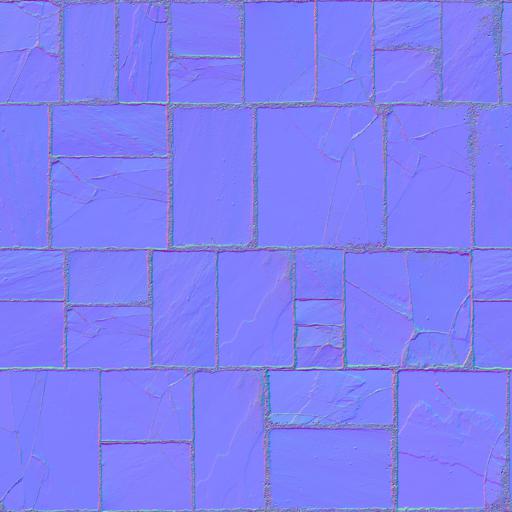
random tiled tiles